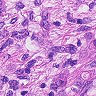
Metastatic tissue present: yes